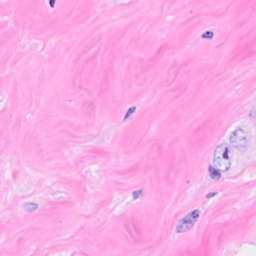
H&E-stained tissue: Breast